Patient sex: M
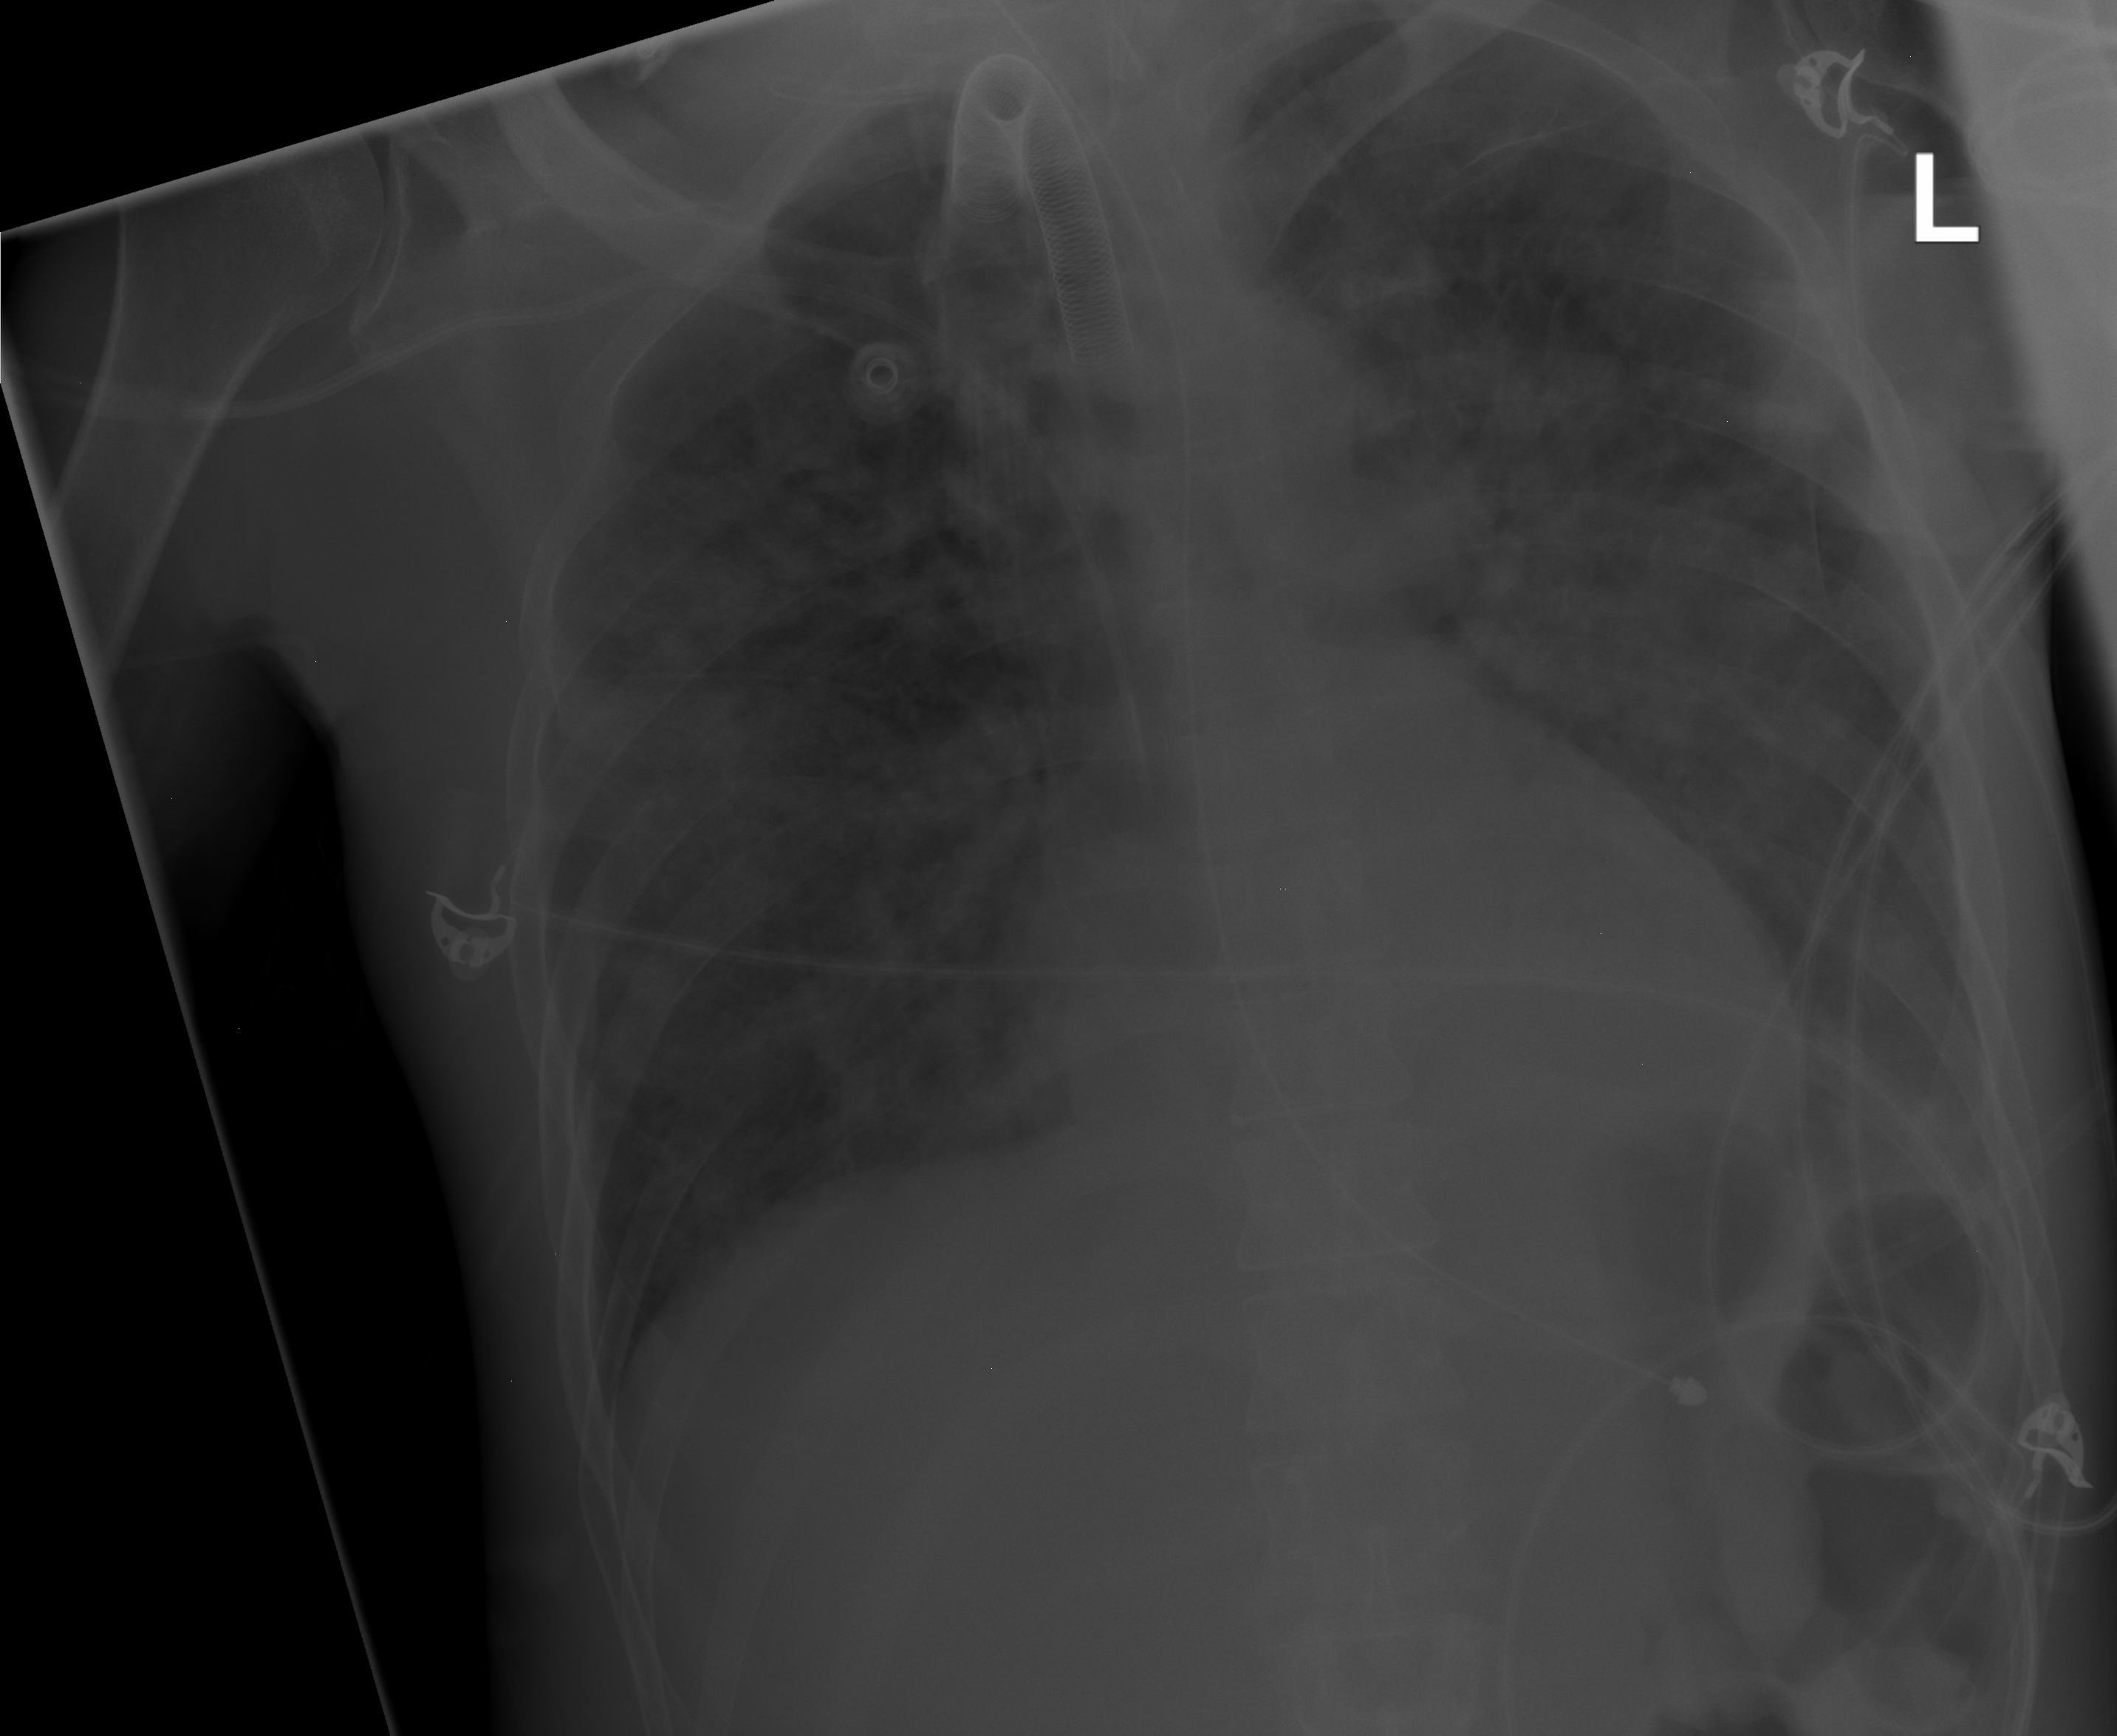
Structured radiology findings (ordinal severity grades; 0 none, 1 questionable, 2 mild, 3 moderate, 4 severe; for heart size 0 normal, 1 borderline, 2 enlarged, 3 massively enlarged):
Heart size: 0
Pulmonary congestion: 2
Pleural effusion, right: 0
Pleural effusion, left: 0
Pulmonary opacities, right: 3
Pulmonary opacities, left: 3
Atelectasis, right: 2
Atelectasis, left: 2